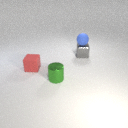
small gray metal cube behind small green metal cylinder